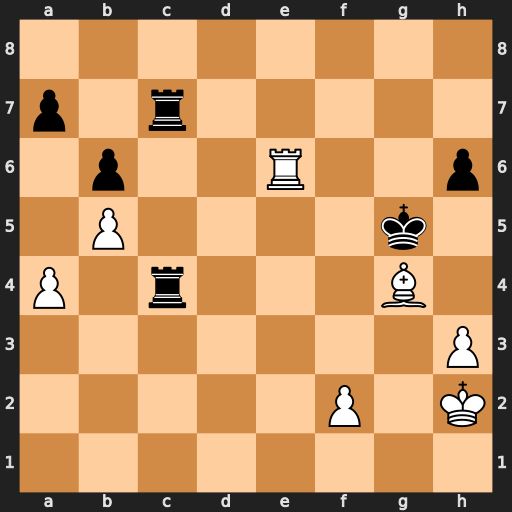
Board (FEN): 8/p1r5/1p2R2p/1P4k1/P1r3B1/7P/5P1K/8
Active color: w
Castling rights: -
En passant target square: -
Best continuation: Kg3 Rc3+ f3